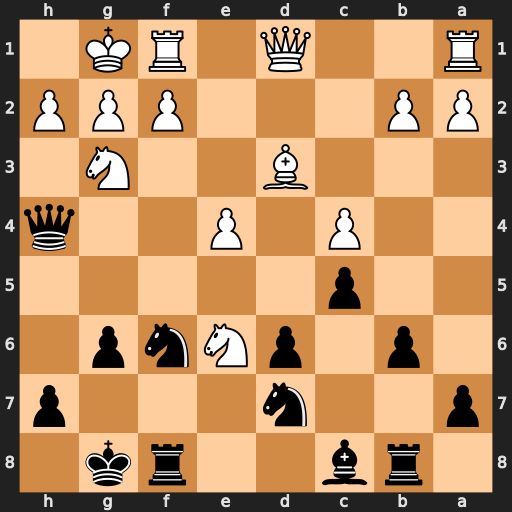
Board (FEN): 1rb2rk1/p2n3p/1p1pNnp1/2p5/2P1P2q/3B2N1/PP3PPP/R2Q1RK1
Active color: b
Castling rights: -
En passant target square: -
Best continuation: Ng4 h3 Nxf2 Rxf2 Rxf2